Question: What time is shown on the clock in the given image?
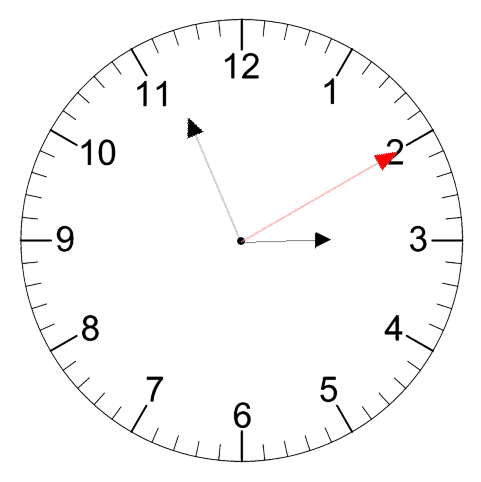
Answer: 02:56:10